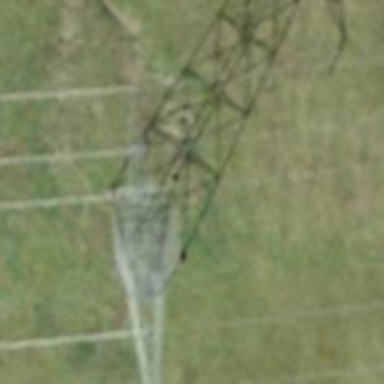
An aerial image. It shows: Power tower.